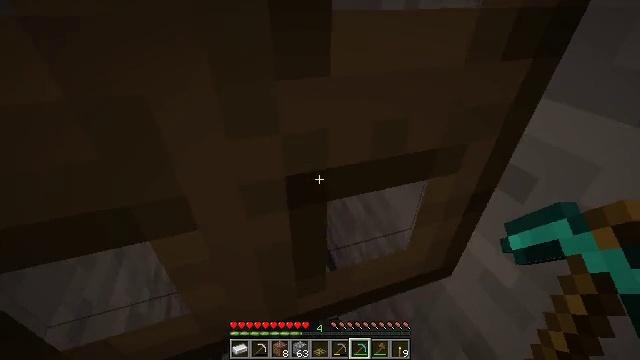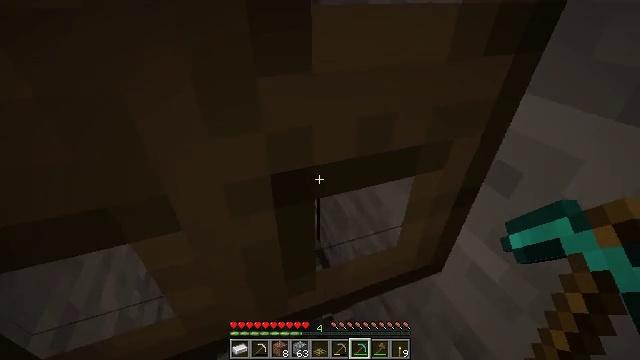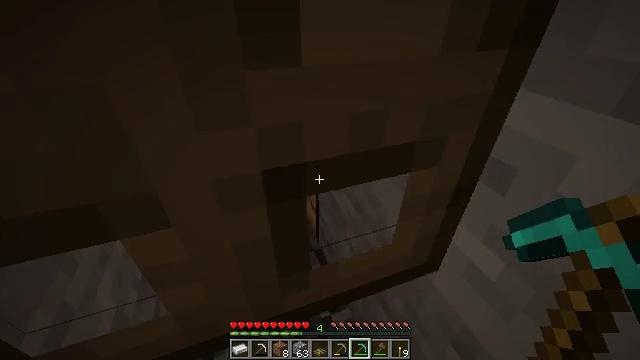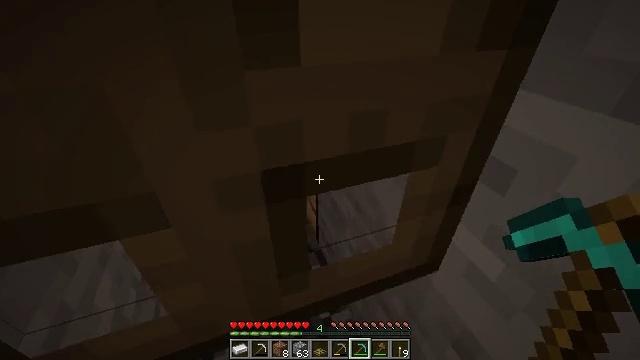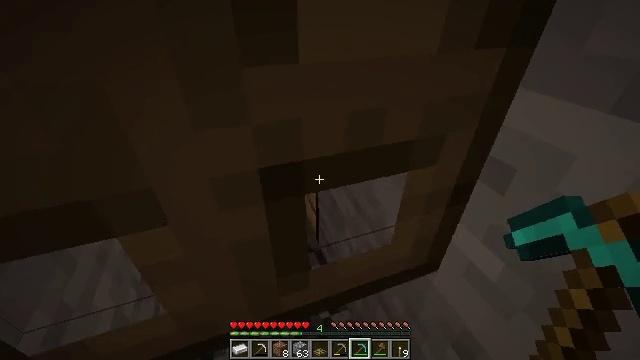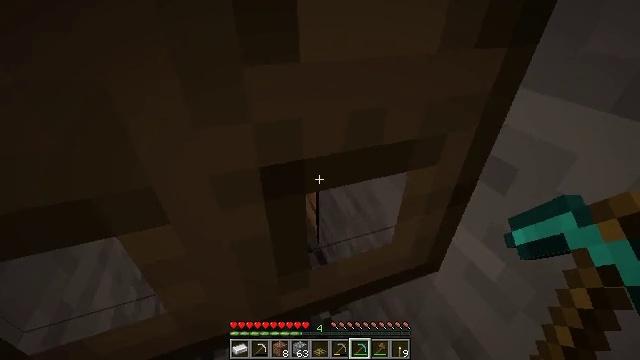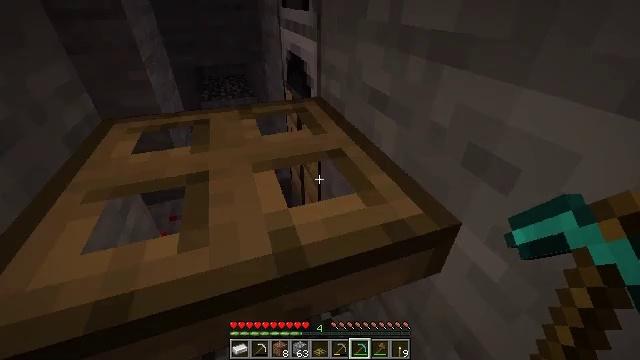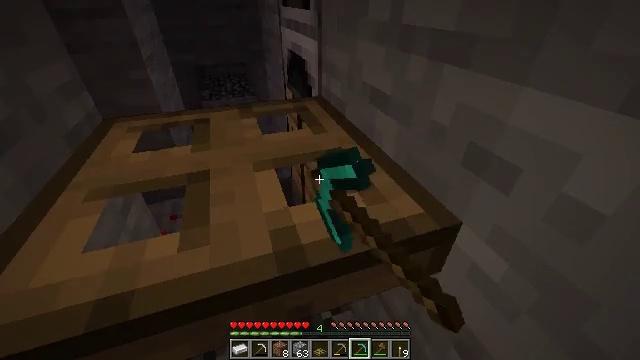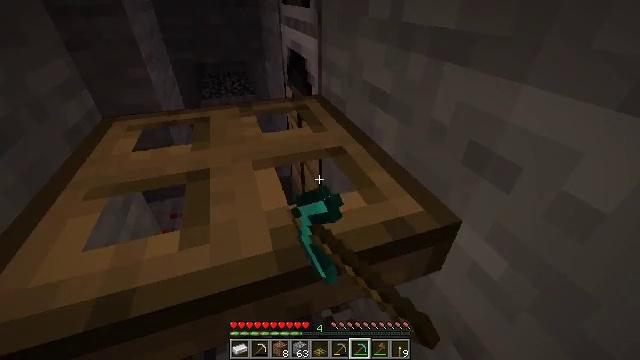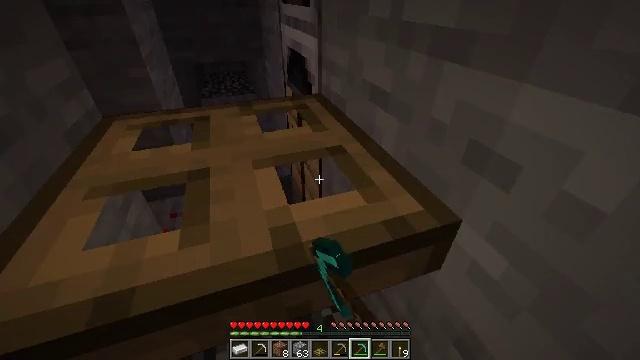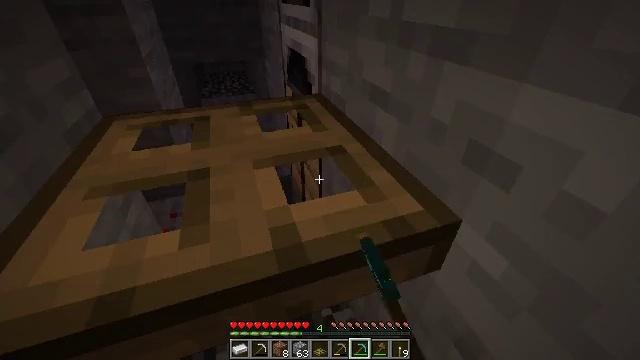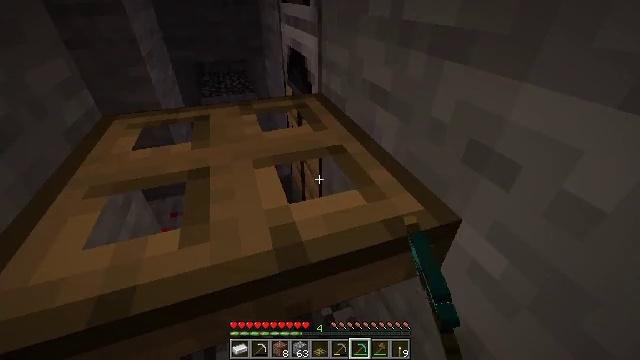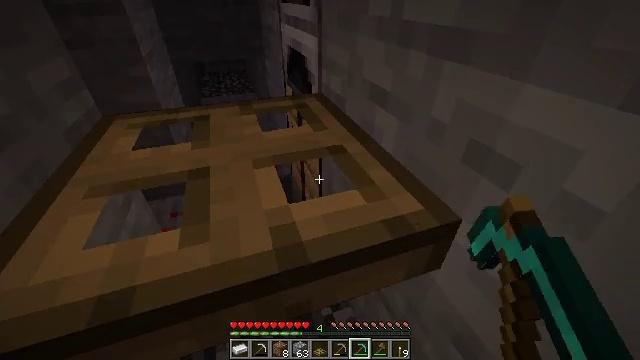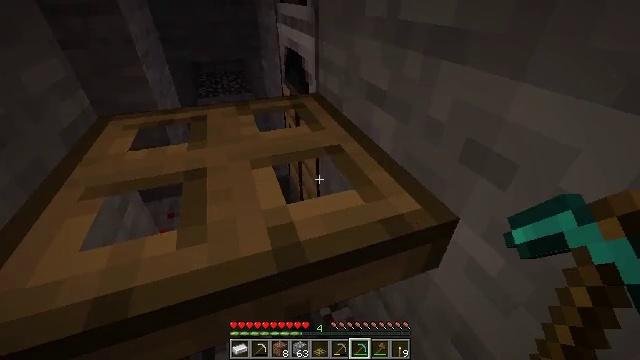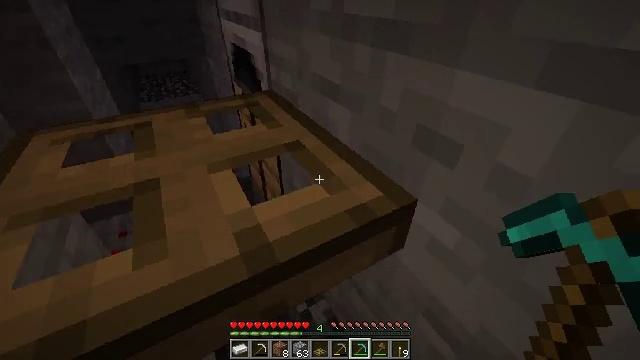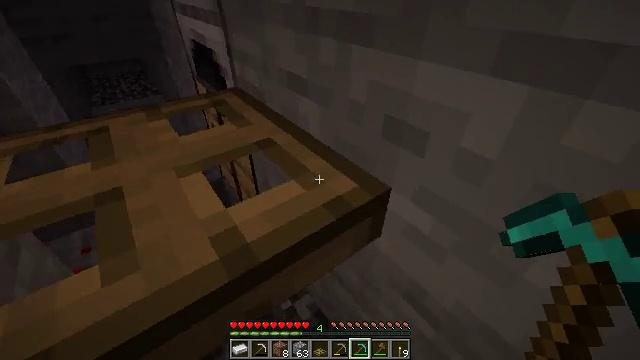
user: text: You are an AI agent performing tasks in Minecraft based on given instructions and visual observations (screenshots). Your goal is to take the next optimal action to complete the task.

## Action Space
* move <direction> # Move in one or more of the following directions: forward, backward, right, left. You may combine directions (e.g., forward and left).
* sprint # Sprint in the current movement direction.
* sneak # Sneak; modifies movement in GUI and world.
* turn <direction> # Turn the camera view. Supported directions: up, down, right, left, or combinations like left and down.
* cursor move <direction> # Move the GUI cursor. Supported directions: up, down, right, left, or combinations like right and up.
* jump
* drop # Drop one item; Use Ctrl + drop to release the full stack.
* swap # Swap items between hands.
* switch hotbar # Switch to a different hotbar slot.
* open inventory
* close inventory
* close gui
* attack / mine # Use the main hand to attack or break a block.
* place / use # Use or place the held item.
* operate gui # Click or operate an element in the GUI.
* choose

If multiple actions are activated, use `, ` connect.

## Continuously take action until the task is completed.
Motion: motion action
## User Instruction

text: Break the oak trapdoor to collect it.
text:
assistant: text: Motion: turn right
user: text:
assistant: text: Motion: no_op
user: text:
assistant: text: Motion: no_op
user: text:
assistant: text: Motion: no_op
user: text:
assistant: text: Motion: no_op
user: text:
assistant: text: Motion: use / place
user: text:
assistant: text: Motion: use / place
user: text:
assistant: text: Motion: use / place
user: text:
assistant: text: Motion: no_op
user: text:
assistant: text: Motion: no_op
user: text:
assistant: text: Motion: no_op
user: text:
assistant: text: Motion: no_op
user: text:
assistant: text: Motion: no_op
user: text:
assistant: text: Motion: turn right
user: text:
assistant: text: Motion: turn right and down
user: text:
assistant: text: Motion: turn right and down
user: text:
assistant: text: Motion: turn right
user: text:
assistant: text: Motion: turn right
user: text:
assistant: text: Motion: turn right
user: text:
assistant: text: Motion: turn right
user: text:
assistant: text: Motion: no_op
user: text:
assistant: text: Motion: turn left and down
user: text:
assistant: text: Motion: turn left
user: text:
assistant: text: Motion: turn left and up
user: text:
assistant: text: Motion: turn left
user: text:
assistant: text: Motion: turn left
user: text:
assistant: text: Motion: turn left, use / place
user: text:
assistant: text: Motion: use / place
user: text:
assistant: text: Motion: use / place
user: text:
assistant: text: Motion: use / place